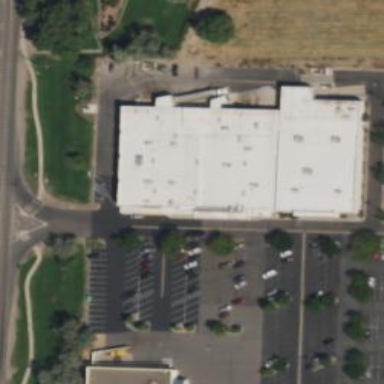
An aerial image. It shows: Supermarket.